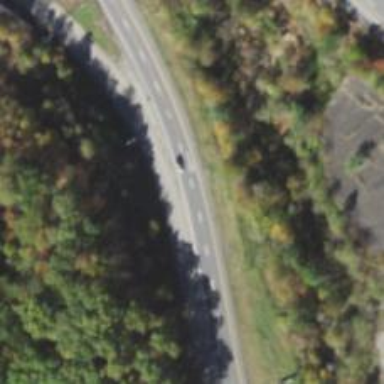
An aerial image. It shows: Trunk highway with expressway features.